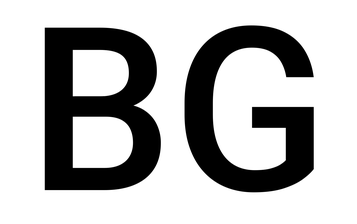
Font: Roboto_Medium